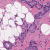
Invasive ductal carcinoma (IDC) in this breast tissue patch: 0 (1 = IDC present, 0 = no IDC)